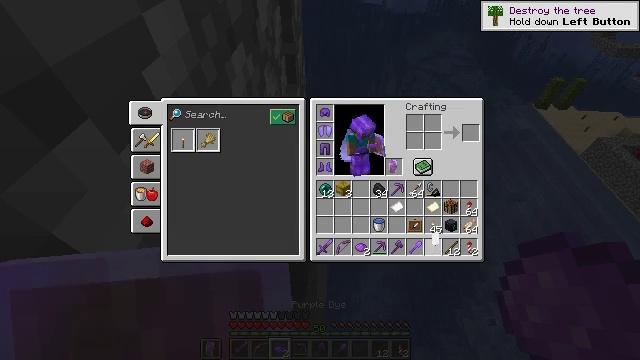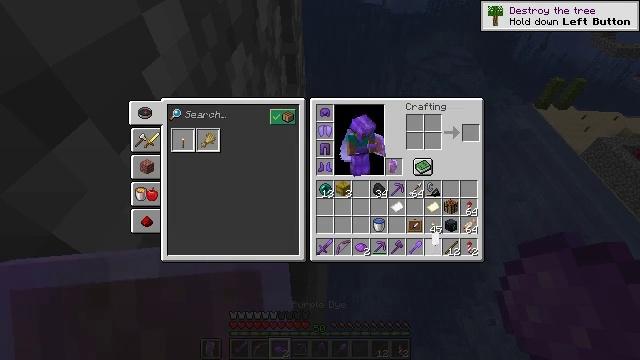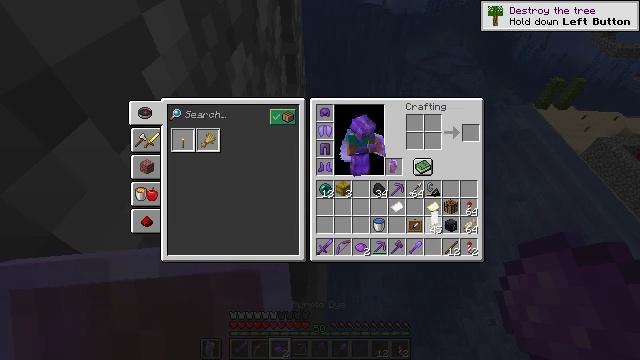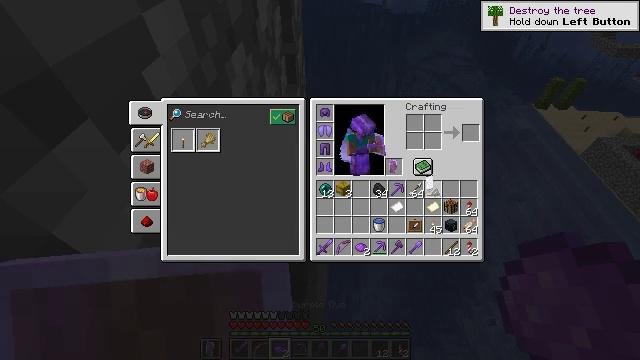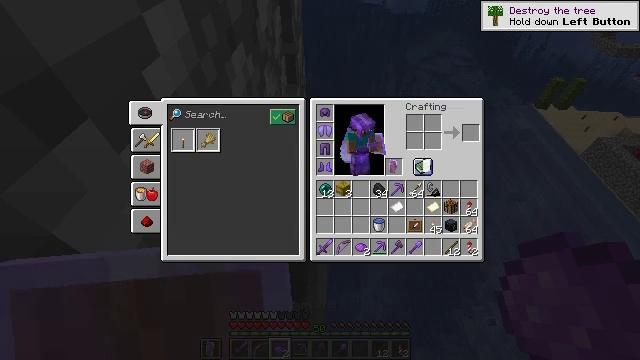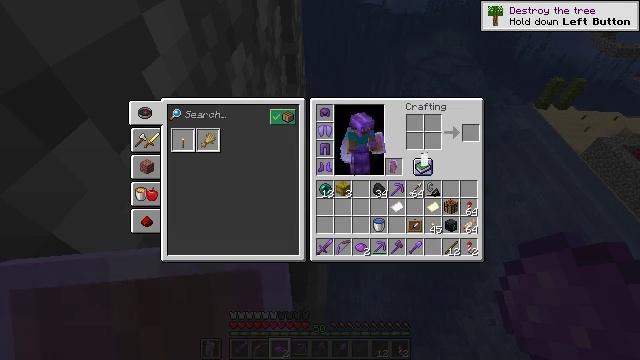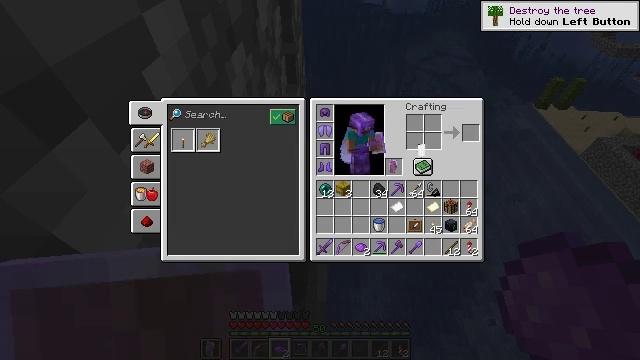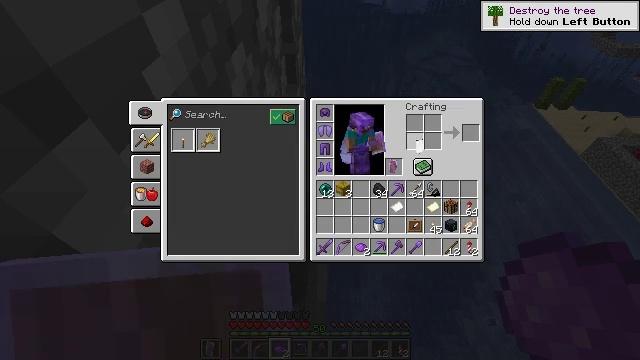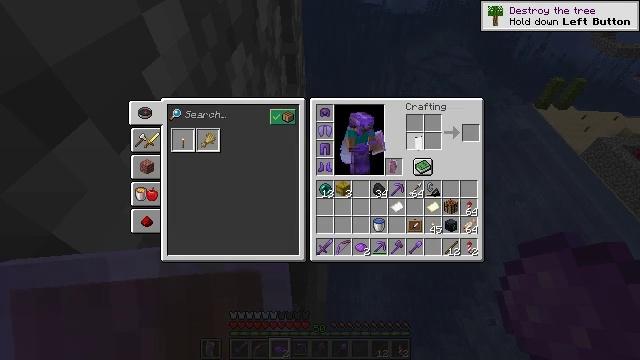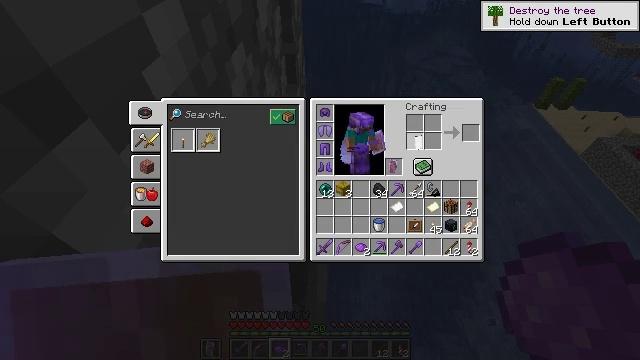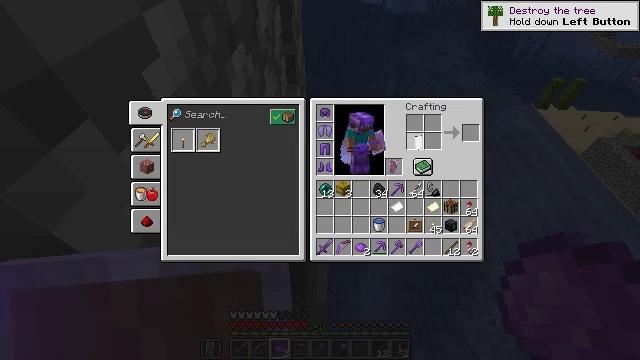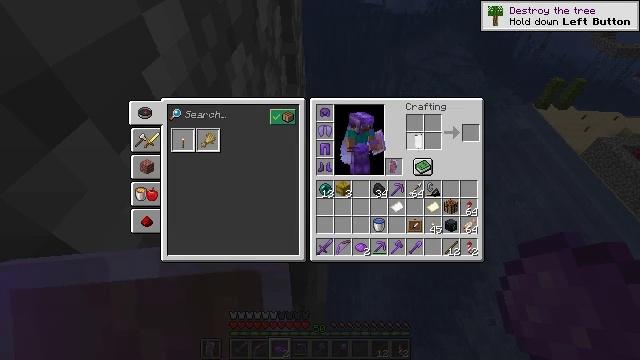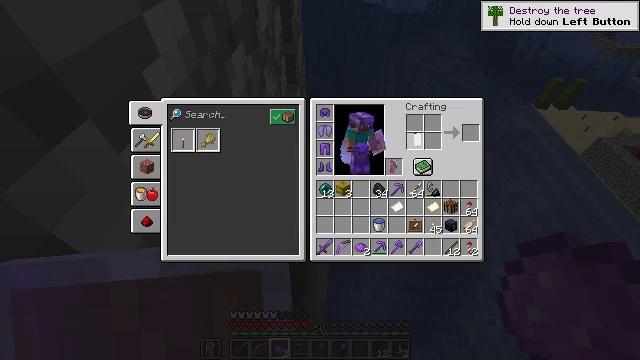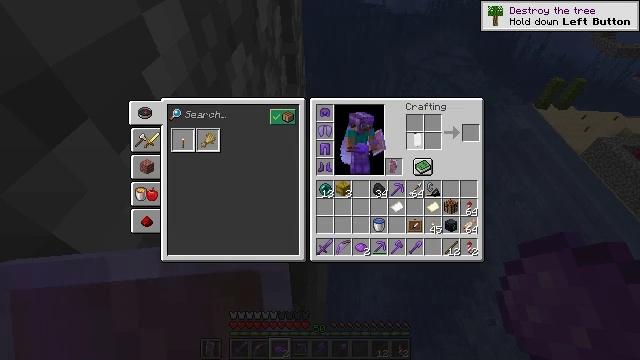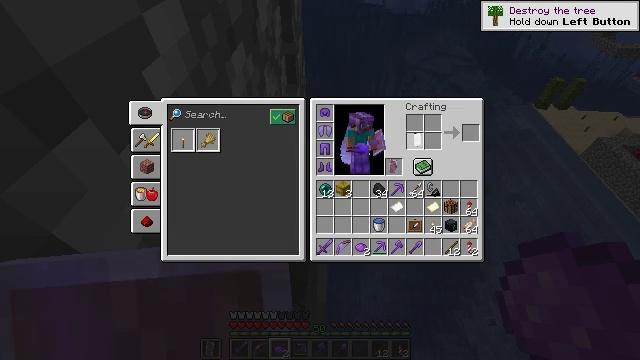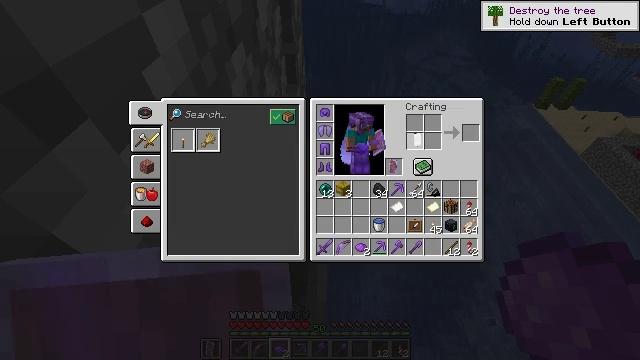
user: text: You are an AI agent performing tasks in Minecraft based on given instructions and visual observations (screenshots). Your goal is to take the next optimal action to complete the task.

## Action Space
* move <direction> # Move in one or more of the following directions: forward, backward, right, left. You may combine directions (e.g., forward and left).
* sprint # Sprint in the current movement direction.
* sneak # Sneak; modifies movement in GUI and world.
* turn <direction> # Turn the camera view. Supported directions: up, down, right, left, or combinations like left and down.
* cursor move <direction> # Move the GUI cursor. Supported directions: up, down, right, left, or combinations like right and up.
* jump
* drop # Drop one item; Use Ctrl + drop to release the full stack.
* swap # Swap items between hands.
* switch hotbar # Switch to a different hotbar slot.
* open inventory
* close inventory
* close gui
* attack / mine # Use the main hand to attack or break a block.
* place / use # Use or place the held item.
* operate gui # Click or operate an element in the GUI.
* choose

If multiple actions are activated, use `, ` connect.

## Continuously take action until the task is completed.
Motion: motion action
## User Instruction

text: Remove a white banner from the inventory.
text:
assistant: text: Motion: attack / mine
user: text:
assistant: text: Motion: turn up
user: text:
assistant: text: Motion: turn up
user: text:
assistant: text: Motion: turn up
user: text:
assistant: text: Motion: no_op
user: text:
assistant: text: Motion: turn up
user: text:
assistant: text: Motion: no_op
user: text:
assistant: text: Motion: no_op
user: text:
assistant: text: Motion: no_op
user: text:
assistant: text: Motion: no_op
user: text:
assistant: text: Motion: no_op
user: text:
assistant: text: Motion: no_op
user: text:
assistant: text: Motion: no_op
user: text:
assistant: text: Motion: no_op
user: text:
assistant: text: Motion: attack / mine
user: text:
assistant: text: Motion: attack / mine
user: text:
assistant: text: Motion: attack / mine
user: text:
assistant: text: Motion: no_op
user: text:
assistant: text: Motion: no_op
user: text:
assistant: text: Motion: no_op
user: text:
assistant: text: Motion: turn down
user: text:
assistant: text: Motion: turn down
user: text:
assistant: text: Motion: turn down
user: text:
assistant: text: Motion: no_op
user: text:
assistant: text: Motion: no_op
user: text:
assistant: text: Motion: turn down
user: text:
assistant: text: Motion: no_op
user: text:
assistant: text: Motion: no_op
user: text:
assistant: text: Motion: turn down
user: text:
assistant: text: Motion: no_op